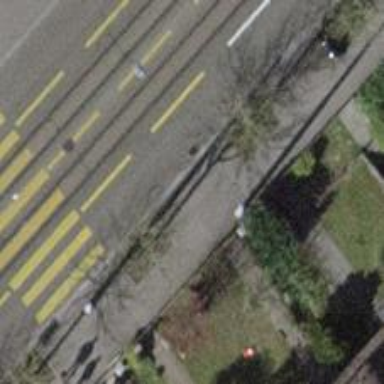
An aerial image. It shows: Avenue lined with trees.